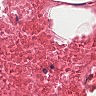
Metastatic tissue present: no